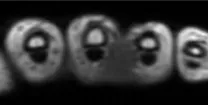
Imaging findings. T1-weighted axial images showing low signals.
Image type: radiology (mri)